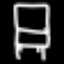
Label: chair